Question: I tried to create users by setting roles to them.
The role property is a in the class User as a Required field.
The thing is when I did a tag to retrieve the data from role table to be able to set the role to the user the insert query doesn't work. The User table have the attribute "roleId" but the User Class have the "role" property from the Role Class.
I will put the Code of the UserCreate Razor Page with the model I used.
UserCreate.cshtml:
'''
@page
@model SprintOneBack.UserCreateModel
@{
ViewData["Title"] = "UserCreate";
}
<h1>Create</h1>
<h4>User</h4>
<hr />
<div class="row">
<div class="col-md-4">
<form method="post">
<div asp-validation-summary="ModelOnly" class="text-danger"></div>
<div class="form-group">
<label asp-for="User.Nom" class="control-label"></label>
<input asp-for="User.Nom" class="form-control" />
<span asp-validation-for="User.Nom" class="text-danger"></span>
</div>
<div class="form-group">
<label asp-for="User.Email" class="control-label"></label>
<input asp-for="User.Email" class="form-control" />
<span asp-validation-for="User.Email" class="text-danger"></span>
</div>
<div class="form-group">
<label asp-for="User.password" class="control-label"></label>
<input asp-for="User.password" class="form-control" />
<span asp-validation-for="User.password" class="text-danger"></span>
</div>
<div class="form-group">
<label asp-for="User.role" class="control-label"></label>
<select asp-for="User.role" class="form-control" asp-items="@(new SelectList(Model.displayRoles, "Id", "Label"))">
<option value="" selected disabled>-- select Role --</option>
</select>
@*<input asp-for="User.role.Label" class="form-control" />*@
<span asp-validation-for="User.role" class="text-danger"></span>
</div>
<div class="form-group">
<input type="submit" value="Create" class="btn btn-primary" />
</div>
</form>
</div>
</div>
<div>
<a asp-page="Index">Back to List</a>
</div>
@section Scripts {
@{await Html.RenderPartialAsync("_ValidationScriptsPartial");}
}
'''
UserCreateModel.cshtml.cs:
'''
using System;
using System.Collections.Generic;
using System.Linq;
using System.Threading.Tasks;
using Microsoft.AspNetCore.Mvc;
using Microsoft.AspNetCore.Mvc.RazorPages;
using Microsoft.AspNetCore.Mvc.Rendering;
using Microsoft.EntityFrameworkCore;
using SprintOneBack.Model;
namespace SprintOneBack
{
public class UserCreateModel : PageModel
{
private readonly ApplicationDbContext _context;
public UserCreateModel(ApplicationDbContext context)
{
_context = context;
displayRoles = _context.Role.ToList();
}
public IActionResult OnGet()
{
return Page();
}
public IEnumerable<Role> displayRoles { get; set; }
public async Task OnGetRoles()
{
displayRoles = await _context.Role.ToListAsync();
}
[BindProperty]
public User User { get; set; }
public async Task<IActionResult> OnPostAsync()
{
if (!ModelState.IsValid)
{
return Page();
}
_context.User.Add(User);
await _context.SaveChangesAsync();
return RedirectToPage("./UserIndex");
}
}
}
'''
The User Class:
'''
public class User
{
[Key]
public int Id { get; set; }
[Required]
public string Nom { get; set; }
[Required]
public string Email { get; set; }
[Required]
public string password { get; set; }
[Required]
public Role role { get; set; }
}
'''
The Role Class:
'''
public class Role
{
[Key]
public int Id { get; set; }
[Required]
public string Label { get; set; }
}
'''
The User Table along with the Role Table:

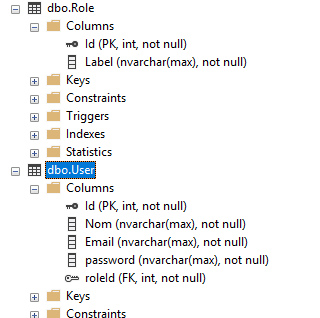
Answer: I added an attribute roleId as an Integer and I specified that it is the column roleId in the User table ,and kept the role Attribute (so ef knows that there is a foreign key from Role Table) and regenerated the Tables. And when I regenerated the razor pages I had a nice looking select html tag to list all the roles from the db for each user.
the code looks like this now :
'''
public class User
{
[Key]
public int Id { get; set; }
[Required]
public string Nom { get; set; }
[Required]
public string Email { get; set; }
[Required]
public string password { get; set; }
[Column("roleId")]
public int roleId { get; set; }
public Role role { get; set; }
}
'''
CreateUser.cshtml :
'''
<h4>User</h4>
<hr />
<div class="row">
<div class="col-md-4">
<form method="post">
<div asp-validation-summary="ModelOnly" class="text-danger"></div>
<div class="form-group">
<label asp-for="User.Nom" class="control-label"></label>
<input asp-for="User.Nom" class="form-control" />
<span asp-validation-for="User.Nom" class="text-danger"></span>
</div>
<div class="form-group">
<label asp-for="User.Email" class="control-label"></label>
<input asp-for="User.Email" class="form-control" />
<span asp-validation-for="User.Email" class="text-danger"></span>
</div>
<div class="form-group">
<label asp-for="User.password" class="control-label"></label>
<input asp-for="User.password" class="form-control" type="password" />
<span asp-validation-for="User.password" class="text-danger"></span>
</div>
<div class="form-group">
<label asp-for="User.roleId" class="control-label"></label>
<select asp-for="User.roleId" class ="form-control" asp-items="ViewBag.roleId"></select>
</div>
<div class="form-group">
<input type="submit" value="Create" class="btn btn-primary" />
</div>
</form>
</div>
</div>
'''